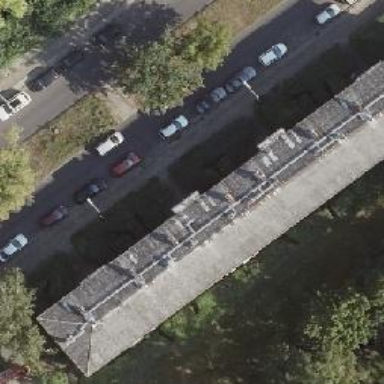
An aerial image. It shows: Apartment building with hipped roof.